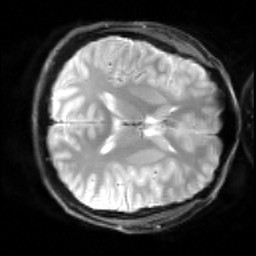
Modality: inplaneT2
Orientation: axial
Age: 22
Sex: male
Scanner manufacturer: siemens
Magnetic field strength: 3 T
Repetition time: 5 s
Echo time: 0.034 s